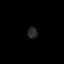
Tissue: lung
Cell type: Epithelial cells
Senescence score: 0.1701
Nuclear area (px): 106
Mean DAPI intensity: 39.462